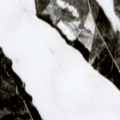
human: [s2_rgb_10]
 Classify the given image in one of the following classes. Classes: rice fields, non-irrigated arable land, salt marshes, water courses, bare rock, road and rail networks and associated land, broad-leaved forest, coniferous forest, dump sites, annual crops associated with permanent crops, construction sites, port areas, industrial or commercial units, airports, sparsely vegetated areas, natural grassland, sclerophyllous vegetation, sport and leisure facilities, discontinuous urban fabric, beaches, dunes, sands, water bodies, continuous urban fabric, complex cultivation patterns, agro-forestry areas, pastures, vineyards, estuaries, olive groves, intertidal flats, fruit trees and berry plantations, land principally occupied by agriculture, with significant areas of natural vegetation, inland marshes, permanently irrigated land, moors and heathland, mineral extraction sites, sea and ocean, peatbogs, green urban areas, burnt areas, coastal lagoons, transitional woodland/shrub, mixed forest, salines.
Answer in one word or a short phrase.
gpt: mixed forest, transitional woodland/shrub, water bodies